Трубка, в которой находится пружинка длиной $l_{0}=2~см$ прикрепленным к ней шариком, может вращаться вокруг вертикальной оси, проходящей через конец трубки. Свободный конец пружинки прикреплен к трубке (см. рисунок).
Нарисуйте примерный график зависимости смещения шарика вдоль трубки от угловой скорости при увеличении ее от нуля до значения, при котором $F=5~Н$.
Как изменится эта зависимость при уменьшении угловой скорости? График зависимости модуля силы упругости $F$ от удлинения пружины представлен на рисунке ниже.
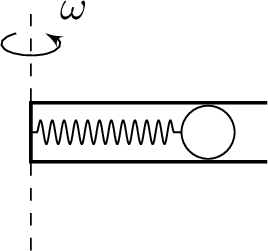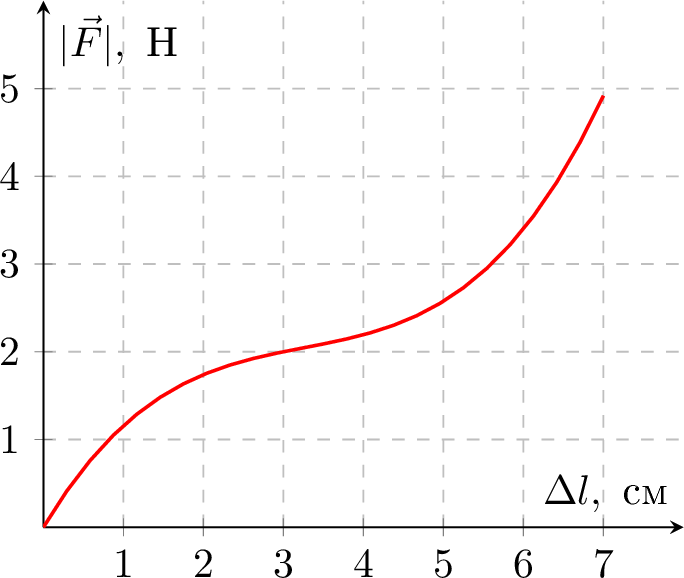
Темы:
T, Всероссийские, Вращательное движение, Упругость, Пружина, Реальная механическая система, Гистерезис